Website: apple
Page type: billing-address
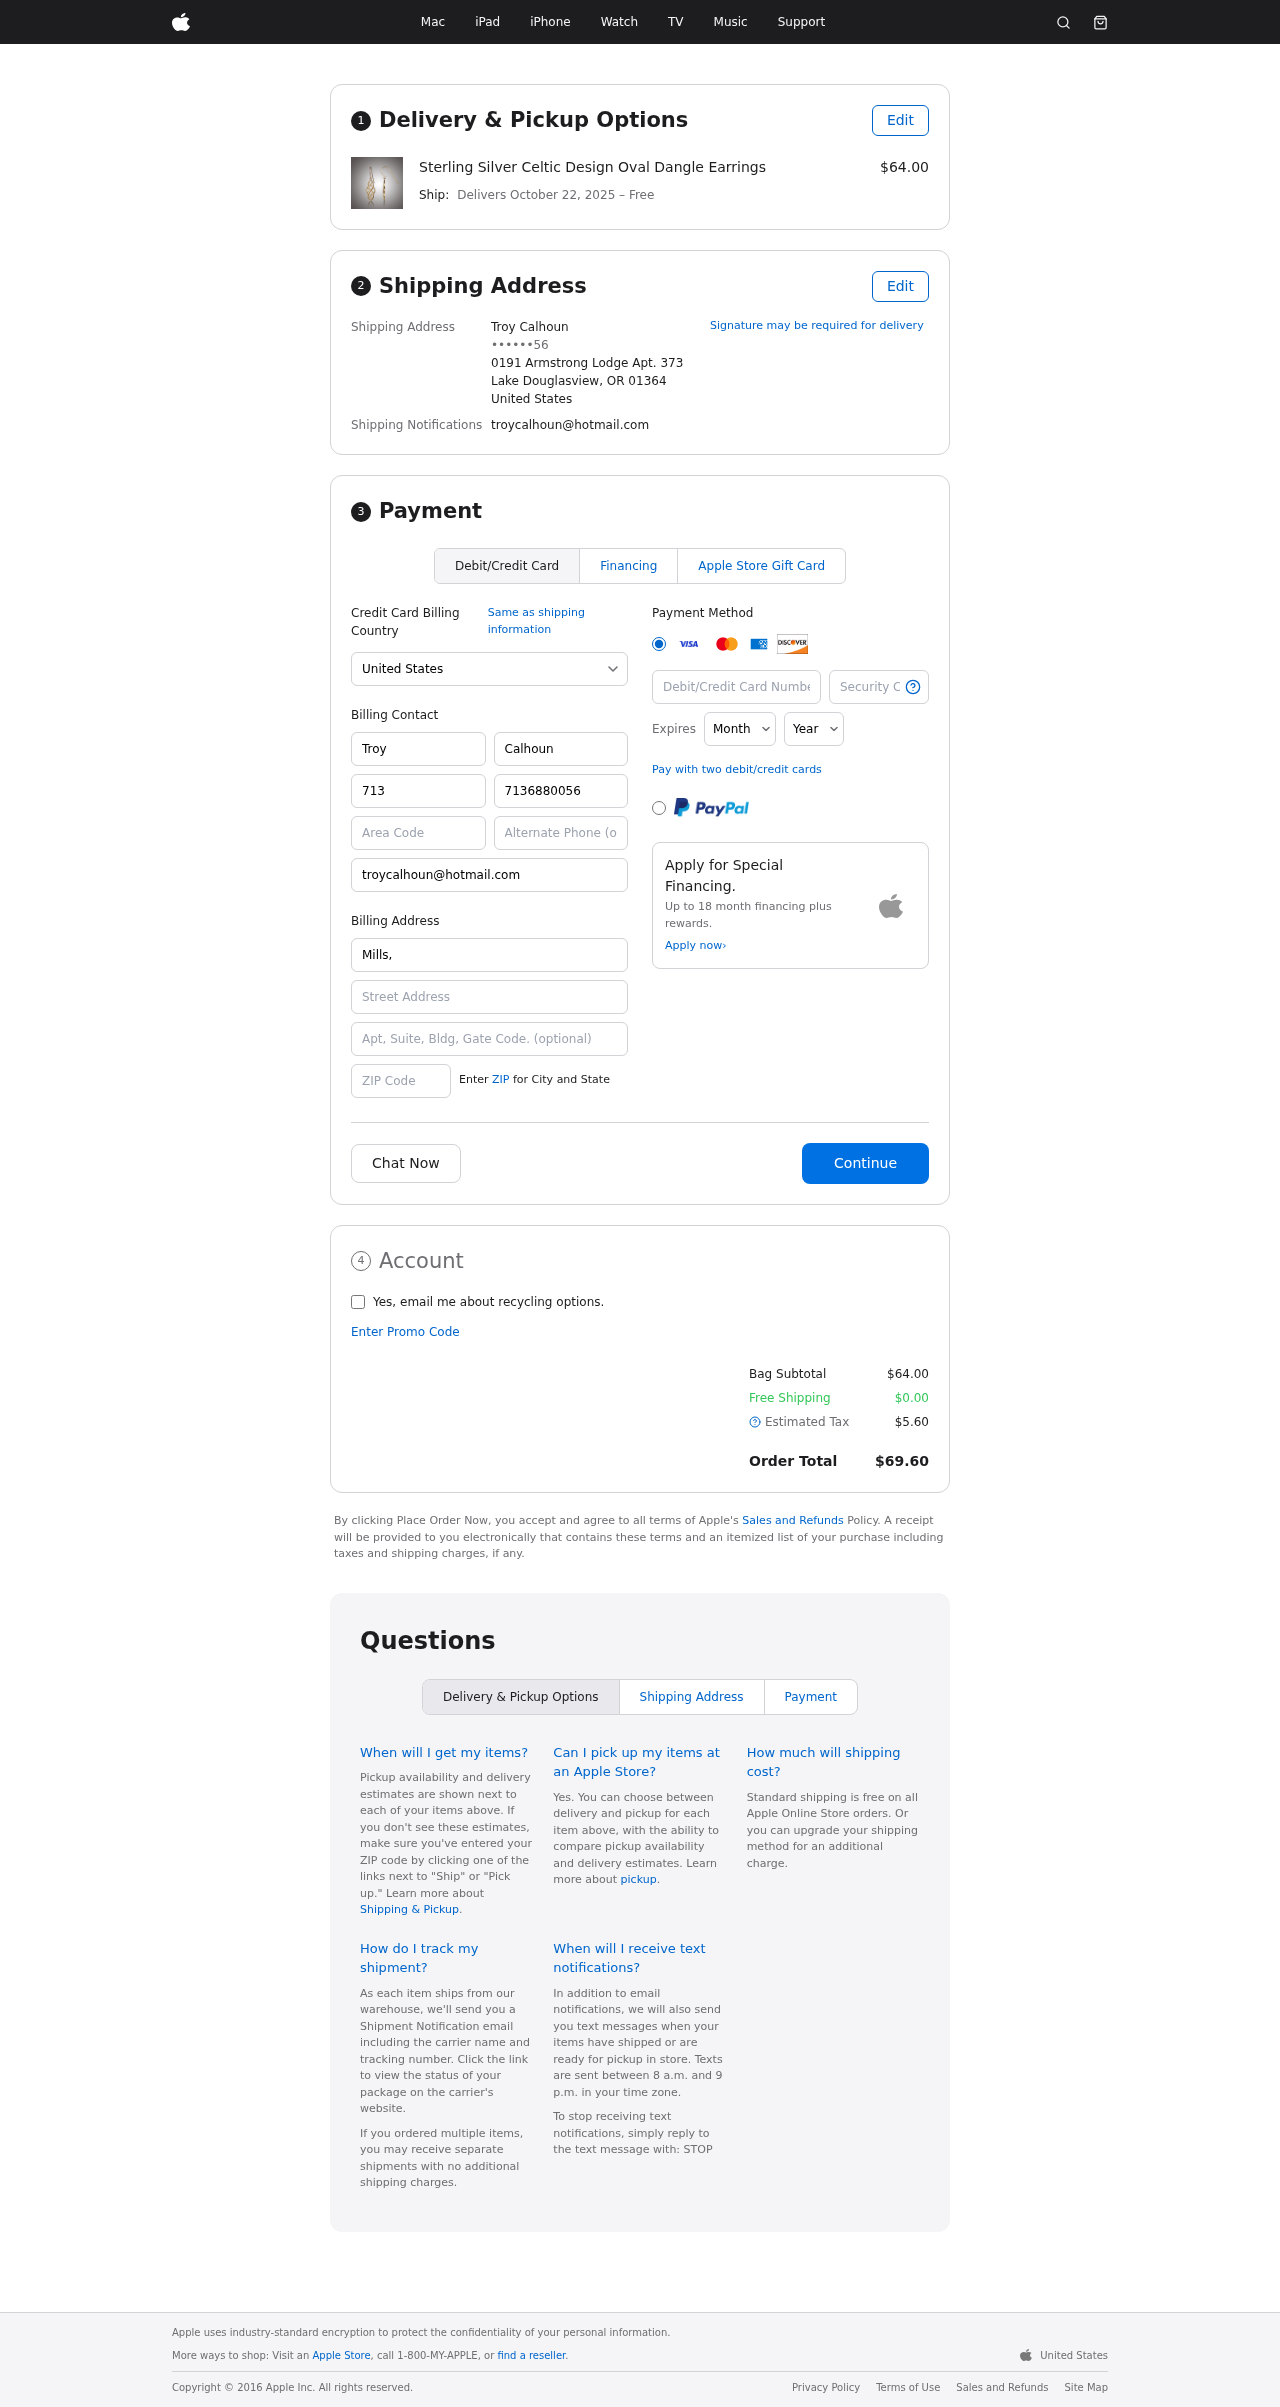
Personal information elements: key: PII_CARD_CVV
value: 1338
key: PII_CARD_EXPIRY_MONTH
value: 07
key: PII_CARD_EXPIRY_YEAR
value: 26
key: PII_CARD_NUMBER
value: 3722 9498 2249 236
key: PII_CITY_STATE_ZIP
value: Lake Douglasview, OR 01364
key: PII_COUNTRY
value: United States
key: PII_EMAIL
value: troycalhoun@hotmail.com
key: PII_FULLNAME
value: Troy Calhoun
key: PII_STREET
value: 0191 Armstrong Lodge Apt. 373
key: PII_PHONE_LINE_NUMERIC
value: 56
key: PII_PHONE_SUFFIX_NUMERIC
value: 56
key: PII_BILLING_FIRSTNAME
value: Troy
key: PII_BILLING_LASTNAME
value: Calhoun
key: PII_BILLING_PHONE_AREA
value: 713
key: PII_BILLING_PHONE
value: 7136880056
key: PII_BILLING_EMAIL
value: troycalhoun@hotmail.com
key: PII_BILLING_COMPANY
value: Mills, Perez and Bishop
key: PII_BILLING_STREET
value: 0191 Armstrong Lodge Apt. 373
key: PII_BILLING_STREET2
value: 06119 Jessica Roads
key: PII_BILLING_POSTCODE
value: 01364
Product elements: key: PRODUCT1_NAME
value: Sterling Silver Celtic Design Oval Dangle Earrings
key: PRODUCT1_PRICE
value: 64
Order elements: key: ORDER_DELIVERY_DATE
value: October 22, 2025
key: ORDER_SUBTOTAL
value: $64.00
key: ORDER_SHIPPING_COST
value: $0.00
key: ORDER_TAX
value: $5.60
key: ORDER_TOTAL
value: $69.60